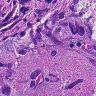
Metastatic tissue present: yes